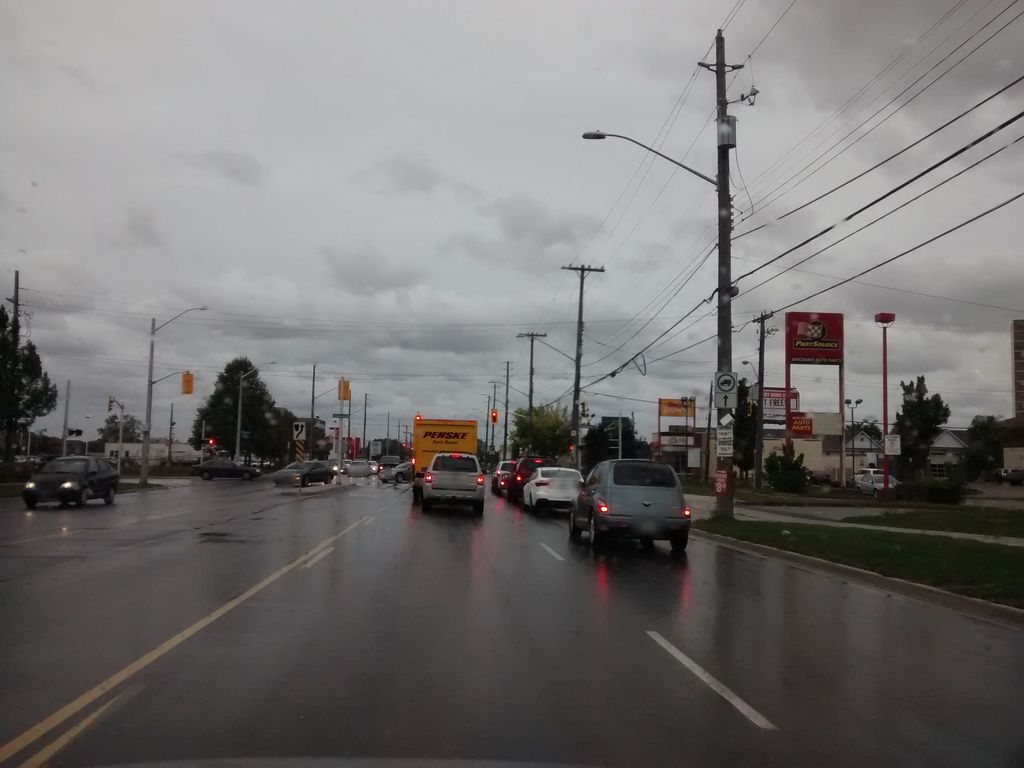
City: hamilton